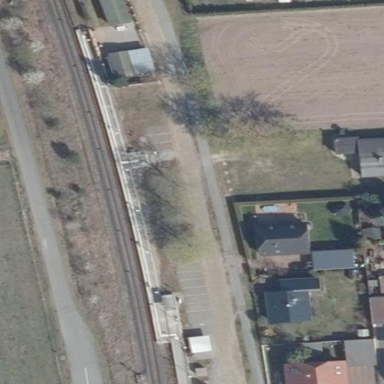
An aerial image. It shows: Platform for public transport and railway.